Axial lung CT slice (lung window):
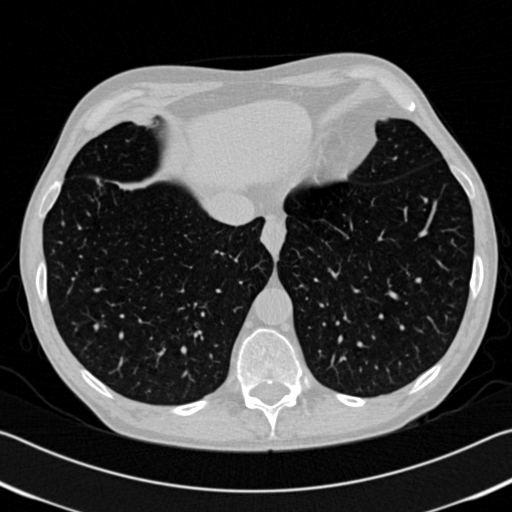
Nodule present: no